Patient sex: M
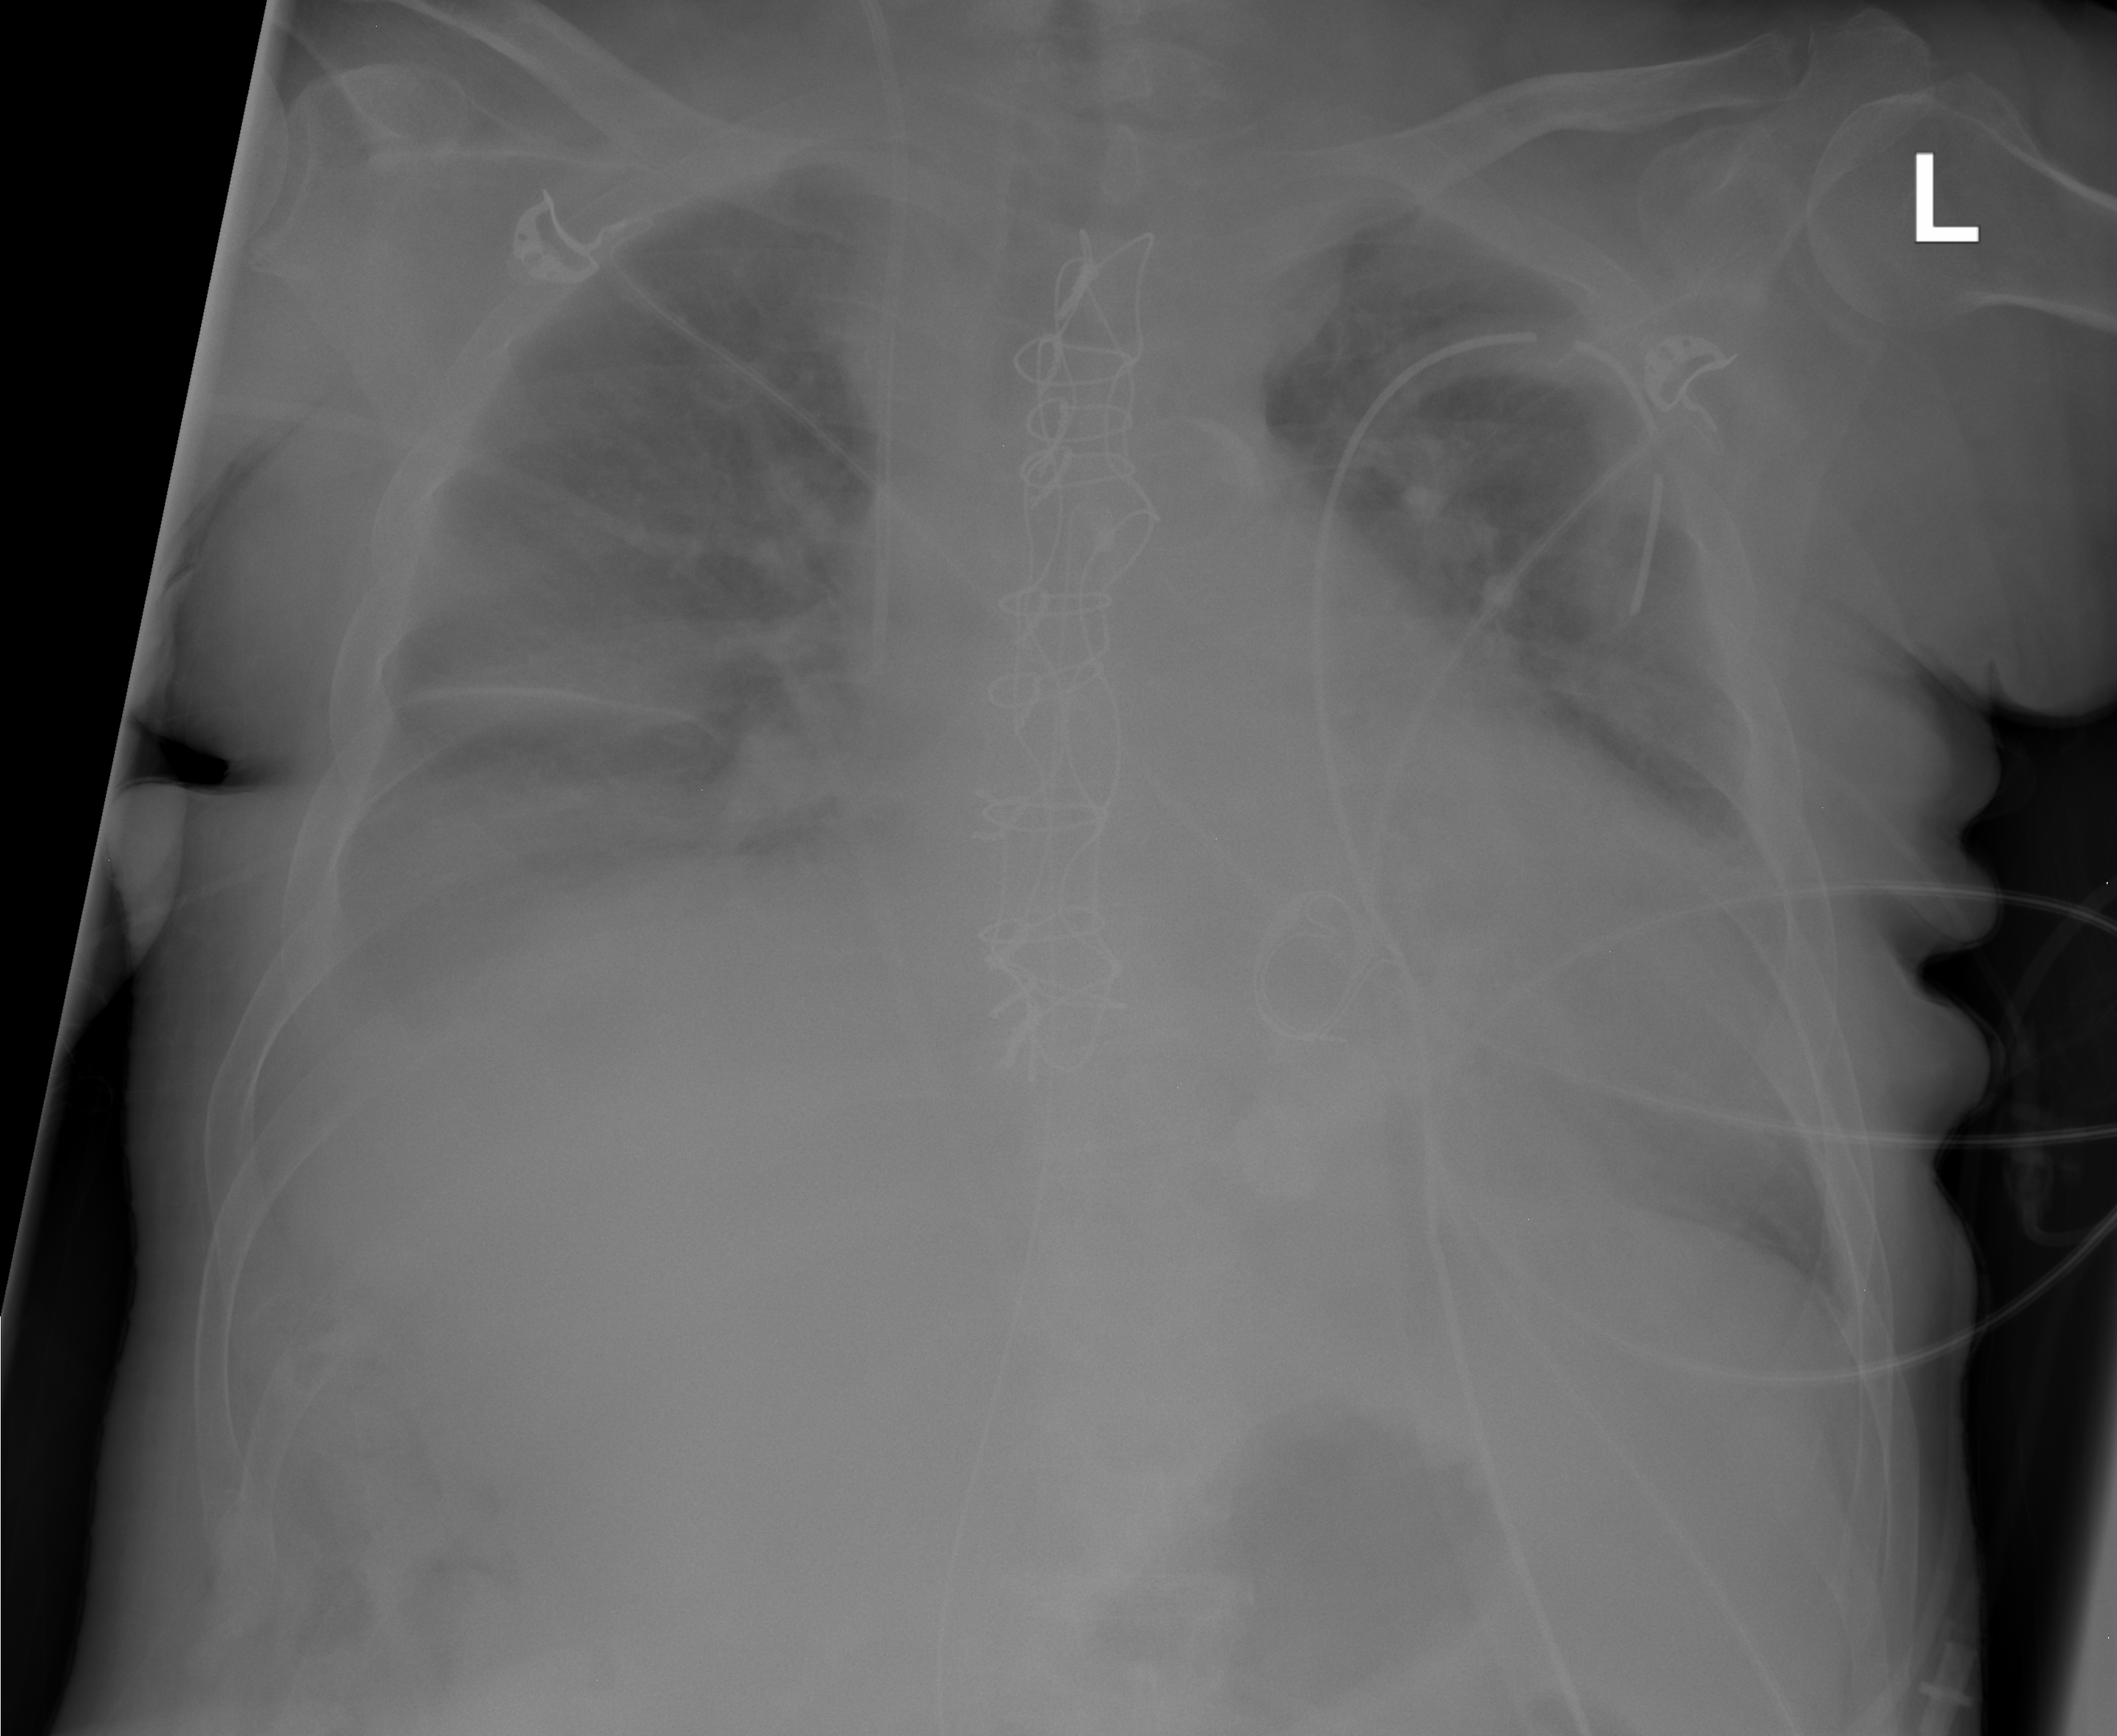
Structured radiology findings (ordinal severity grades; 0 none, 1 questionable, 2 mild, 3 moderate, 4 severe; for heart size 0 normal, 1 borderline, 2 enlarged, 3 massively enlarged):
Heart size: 1
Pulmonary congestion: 2
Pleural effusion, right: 3
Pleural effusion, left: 2
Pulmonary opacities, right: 1
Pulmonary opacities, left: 0
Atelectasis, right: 2
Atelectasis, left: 2